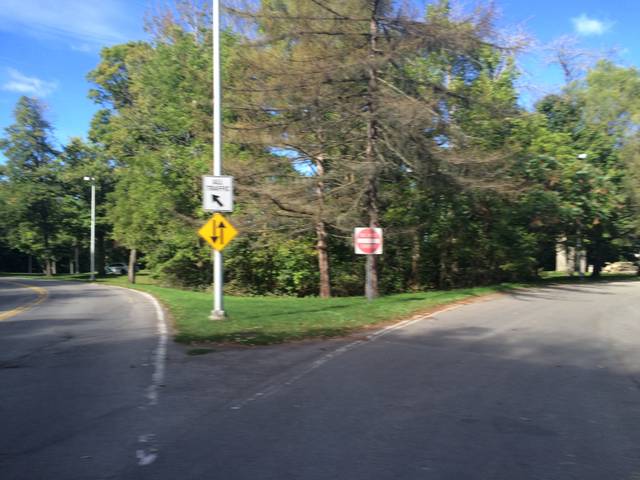
Region: Canada
Coordinates: 43.081, -79.066